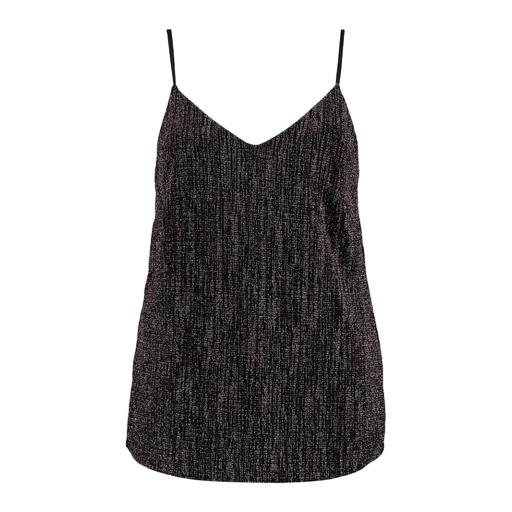
multicolor shimmer cami top, black v-neck printed tank top, black burnout longline cami, white background